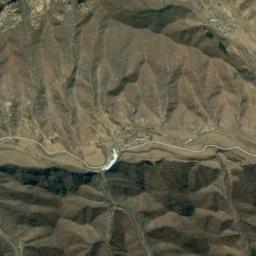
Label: mountain